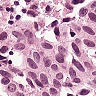
Metastatic tissue present: yes